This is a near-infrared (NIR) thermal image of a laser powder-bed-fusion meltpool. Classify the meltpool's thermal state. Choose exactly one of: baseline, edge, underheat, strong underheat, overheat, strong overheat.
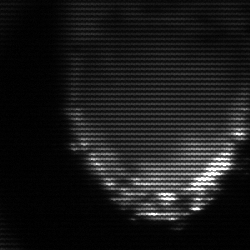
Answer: edge